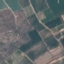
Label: PermanentCrop